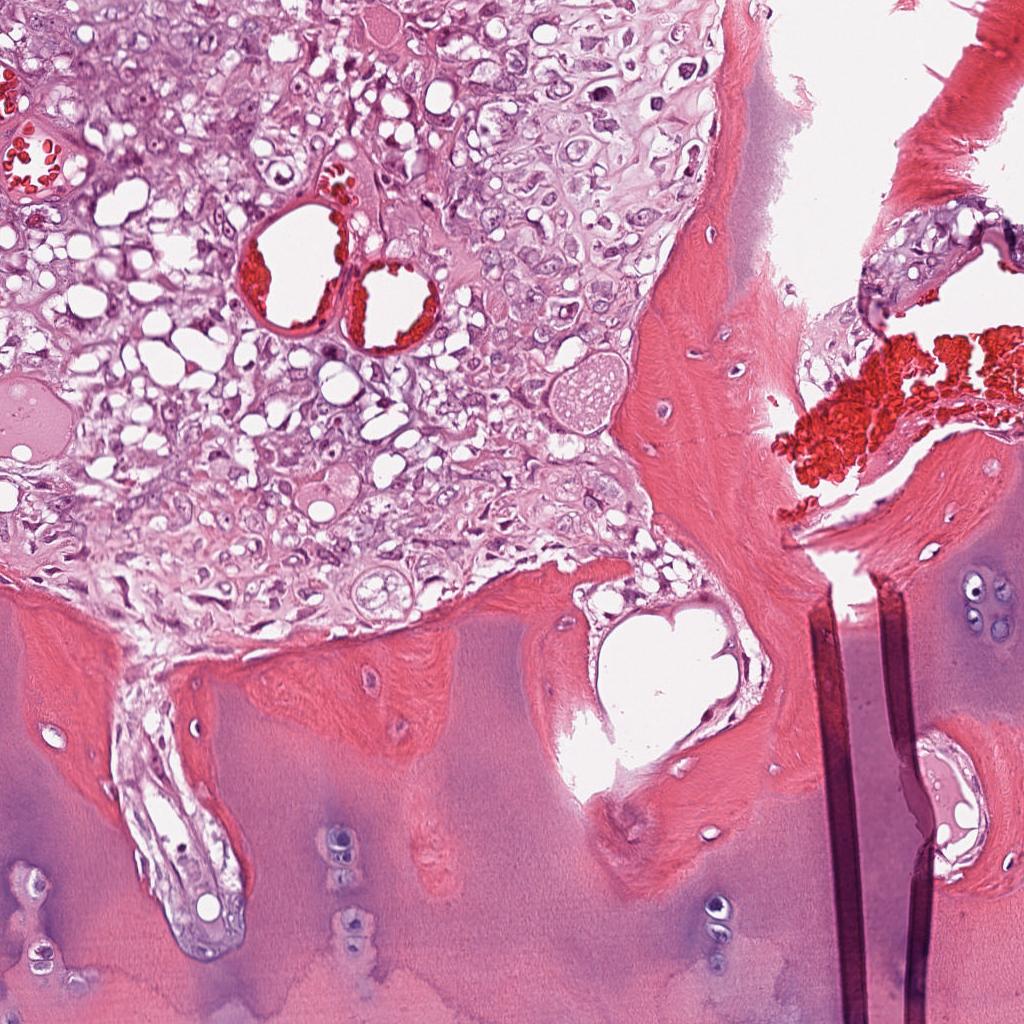
Label: Viable